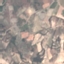
Land use / land cover: PermanentCrop